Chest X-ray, PA view. Patient: 43 years old, sex F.
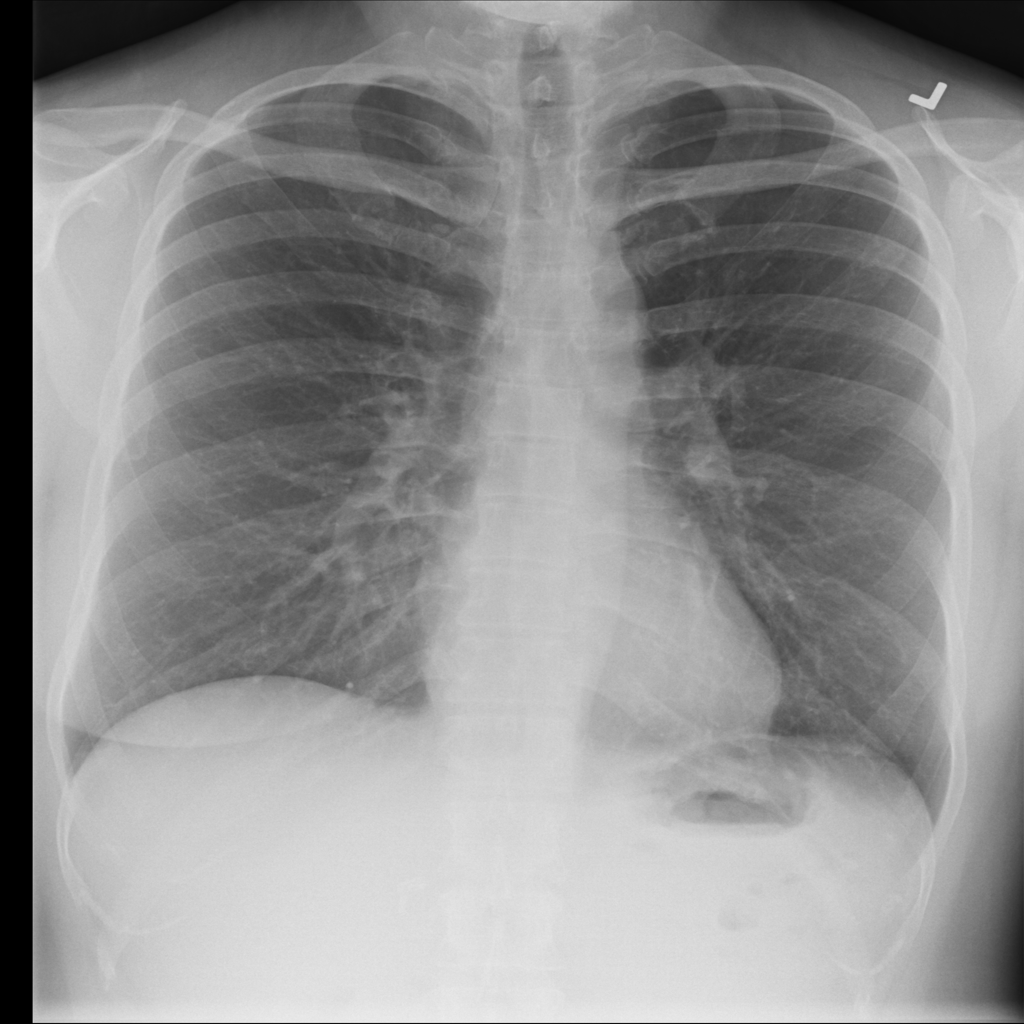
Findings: Infiltration